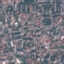
Label: Residential